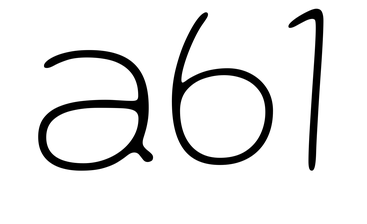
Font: Gluten_Thin